Interaction volume radius: 5 \u00c5
Interaction volume height: 25 \u00c5
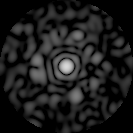
Disorder parameter: 0.8451